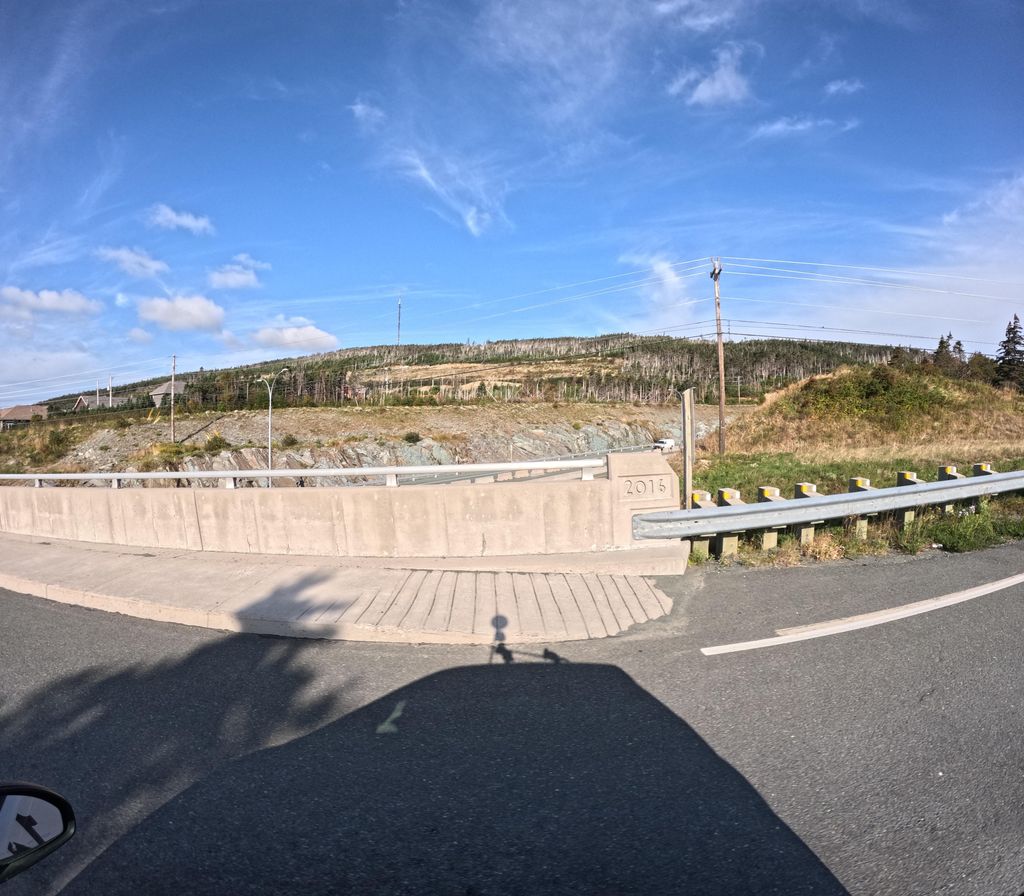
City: st_johns